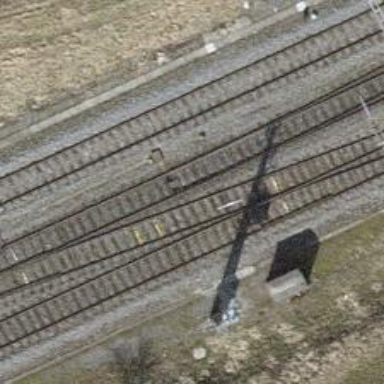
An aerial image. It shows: Railway switch.